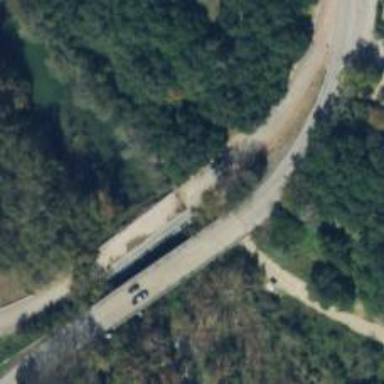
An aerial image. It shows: Service road crossing low water bridge.